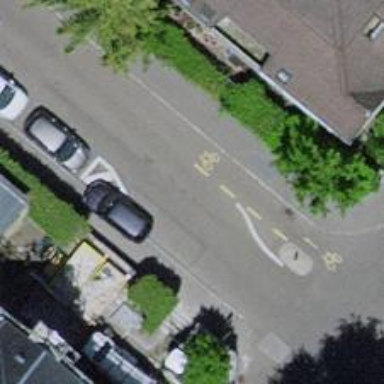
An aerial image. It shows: Residential road with asphalt surface and separate sidewalk.